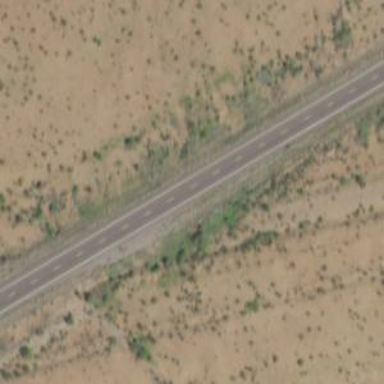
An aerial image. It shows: Abandoned road.